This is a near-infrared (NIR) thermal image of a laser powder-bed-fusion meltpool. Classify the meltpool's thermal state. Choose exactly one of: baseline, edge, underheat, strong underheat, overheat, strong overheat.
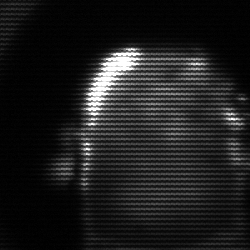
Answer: baseline